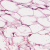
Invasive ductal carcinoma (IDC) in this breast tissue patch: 0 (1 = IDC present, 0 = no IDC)